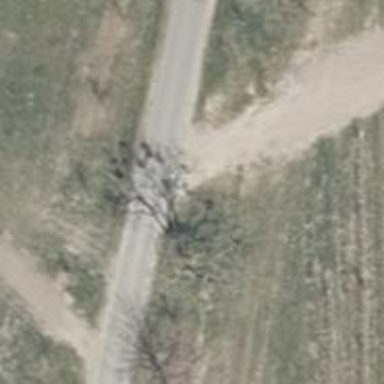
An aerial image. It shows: Well-maintained track road of grade 1.